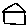
Label: house